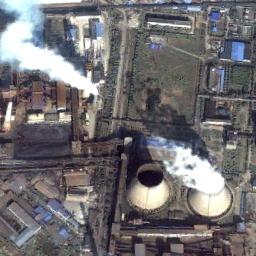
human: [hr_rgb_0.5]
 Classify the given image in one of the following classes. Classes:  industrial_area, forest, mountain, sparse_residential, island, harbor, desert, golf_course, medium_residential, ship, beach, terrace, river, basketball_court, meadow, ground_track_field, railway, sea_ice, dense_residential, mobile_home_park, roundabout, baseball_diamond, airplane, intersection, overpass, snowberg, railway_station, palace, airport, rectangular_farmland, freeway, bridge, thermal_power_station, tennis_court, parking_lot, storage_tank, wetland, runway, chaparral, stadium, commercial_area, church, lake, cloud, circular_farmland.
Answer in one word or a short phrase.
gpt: thermal_power_station